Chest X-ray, AP view. Patient: 41 years old, sex F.
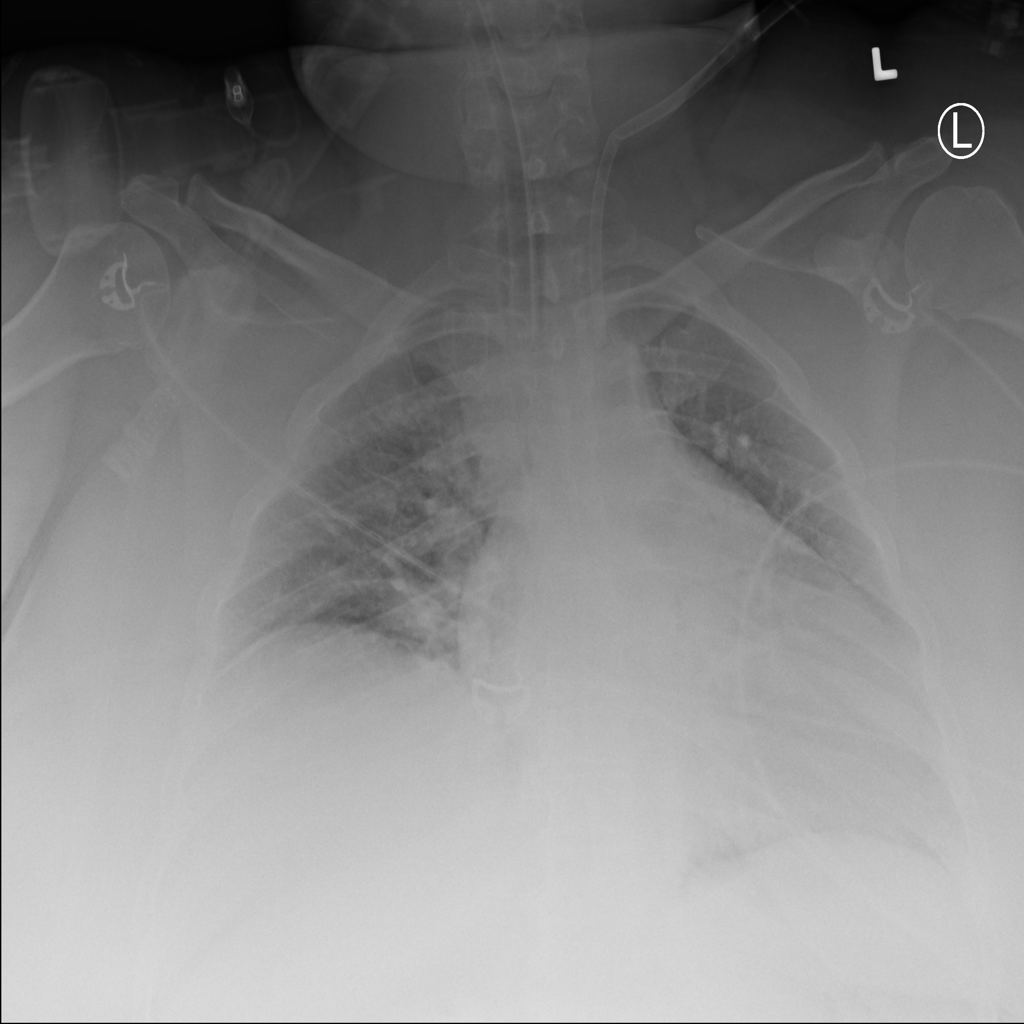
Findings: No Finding